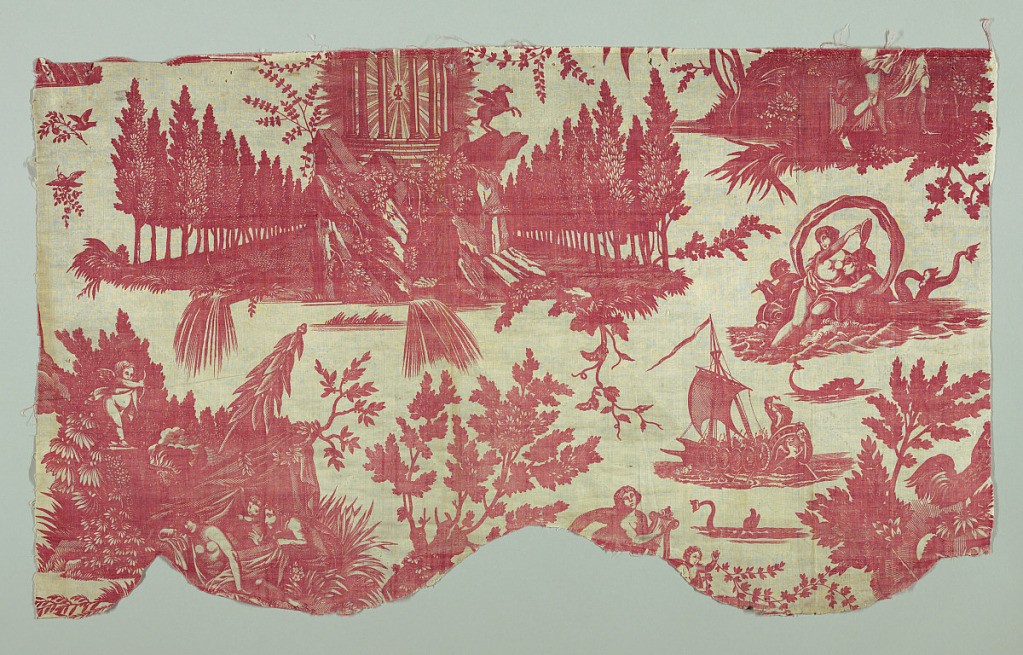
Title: Le char de l'aurore, (copy # 1)
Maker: Petitpierre et Cie, Nantes, France, 1770–1848
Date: ca. 1800
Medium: cotton Technique: printed by engraved copper plate on plain weave
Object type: Fragments
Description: Copy of the Petitpierre design, 'le char de l'aurore'. Three pieces which when overlapped do not make the full repeat.